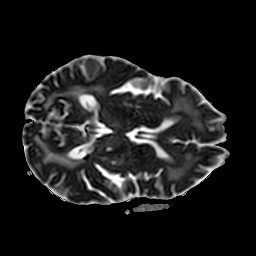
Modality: ADC
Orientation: axial
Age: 63
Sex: female
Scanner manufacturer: philips
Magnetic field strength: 3 T
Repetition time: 4.616 s
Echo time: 0.07351 s